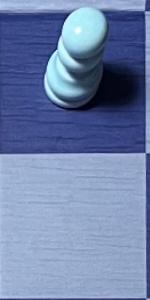
Label: Empty